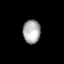
Tissue: prostate
Cell type: T cells
Senescence score: 0.7287
Nuclear area (px): 410
Mean DAPI intensity: 169.4